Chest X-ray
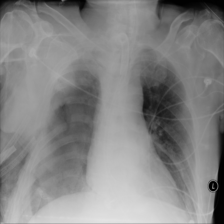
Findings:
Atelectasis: negative
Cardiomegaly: negative
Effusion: negative
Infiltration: negative
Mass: negative
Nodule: negative
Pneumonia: negative
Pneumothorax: negative
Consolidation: positive
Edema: negative
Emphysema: negative
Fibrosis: negative
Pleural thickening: negative
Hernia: negative